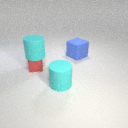
large cyan rubber cylinder above small red metal cube